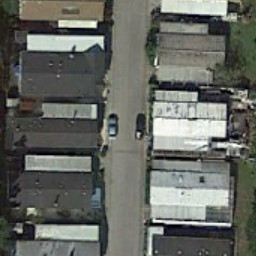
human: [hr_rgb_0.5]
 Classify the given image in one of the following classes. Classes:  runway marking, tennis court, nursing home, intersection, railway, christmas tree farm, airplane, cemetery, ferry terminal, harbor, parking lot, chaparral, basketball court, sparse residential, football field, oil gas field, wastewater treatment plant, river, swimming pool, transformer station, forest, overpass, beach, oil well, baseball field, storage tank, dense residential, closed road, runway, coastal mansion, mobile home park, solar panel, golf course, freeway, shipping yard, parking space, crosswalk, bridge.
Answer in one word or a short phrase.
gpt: mobile home park